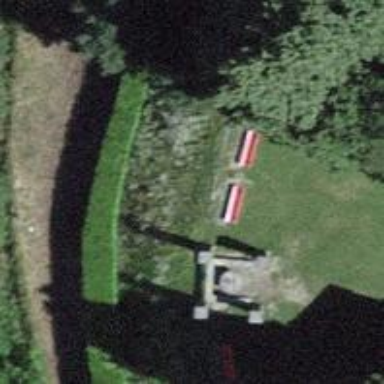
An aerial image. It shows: Red bench.